Aerial crown-view tile of a tropical tree (Barro Colorado Island, Panama), acquired 20241014:
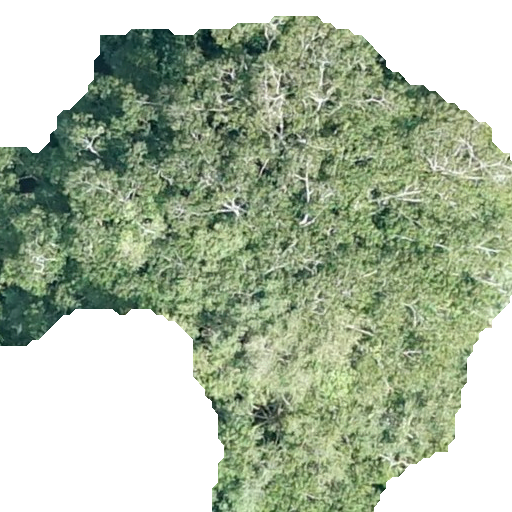
Species: Hura crepitans
GBIF accepted scientific name: Hura crepitans
Crown area: 298.132 m²